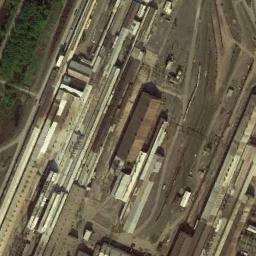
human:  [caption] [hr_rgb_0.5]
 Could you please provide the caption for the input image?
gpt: There is a road between the industrial areas .

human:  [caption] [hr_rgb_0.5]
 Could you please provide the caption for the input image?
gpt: Many houses of different shapes are in the industrial area .

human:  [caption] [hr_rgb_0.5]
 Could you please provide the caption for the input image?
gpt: The industrial area has some industrial equipment, Workshops and a green area .

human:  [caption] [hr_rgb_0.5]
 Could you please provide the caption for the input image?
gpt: Plants and roads in an industrial area .

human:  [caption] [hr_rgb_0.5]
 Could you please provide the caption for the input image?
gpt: There are some brown buildings and many containers on the industrial area .